Interaction volume radius: 10 \u00c5
Interaction volume height: 30 \u00c5
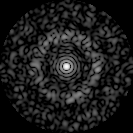
Disorder parameter: 0.8411